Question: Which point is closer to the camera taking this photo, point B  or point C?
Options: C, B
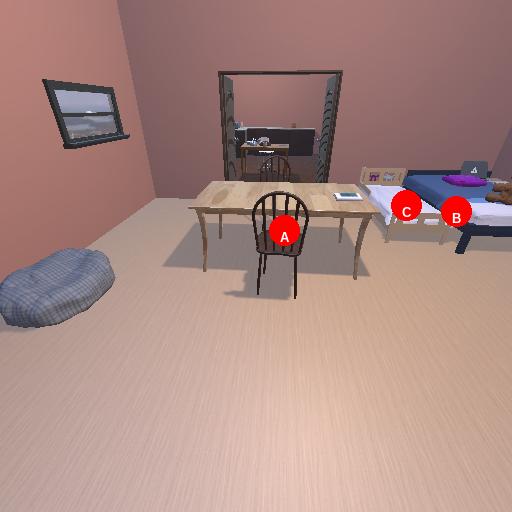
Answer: C